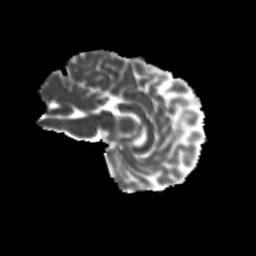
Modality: MD
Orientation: sagittal
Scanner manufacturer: siemens
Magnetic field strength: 3 T
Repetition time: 9.2 s
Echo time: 0.084 s